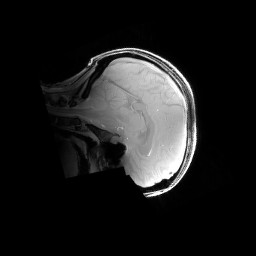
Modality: PDw
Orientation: sagittal
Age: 24
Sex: female
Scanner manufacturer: siemens
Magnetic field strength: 6.98 T
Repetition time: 1.3 s
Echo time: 0.00231 s